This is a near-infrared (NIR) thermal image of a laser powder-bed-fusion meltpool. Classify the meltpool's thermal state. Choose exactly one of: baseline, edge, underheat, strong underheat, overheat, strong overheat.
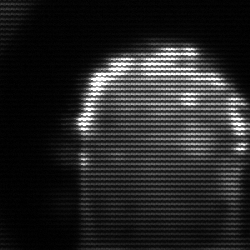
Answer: baseline